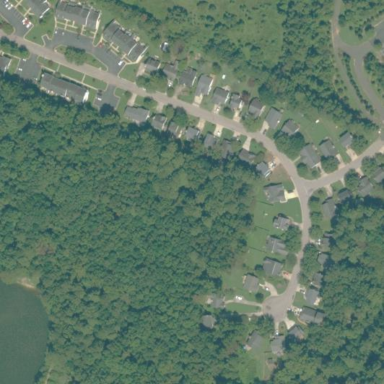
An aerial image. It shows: Residential area within neighborhood.